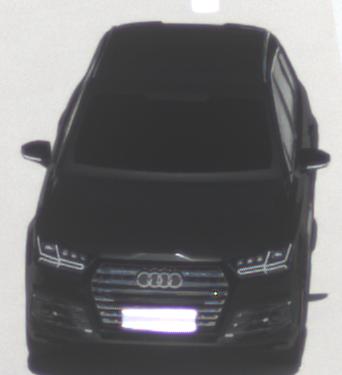
Make: Audi
Model: SQ7
Detailed model: -
Model produced from: 2016
Model produced until: 2018
Doors: 5
Color: black
Road condition: dry road
Daytime: midday
Contrast: high contrast